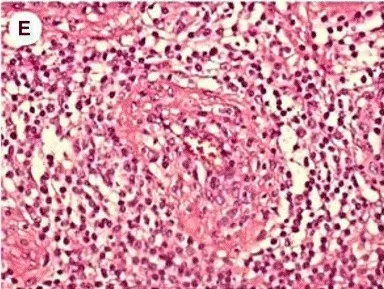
E; Obliterative vasculitis is occasionally found.
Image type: pathology (h&e)